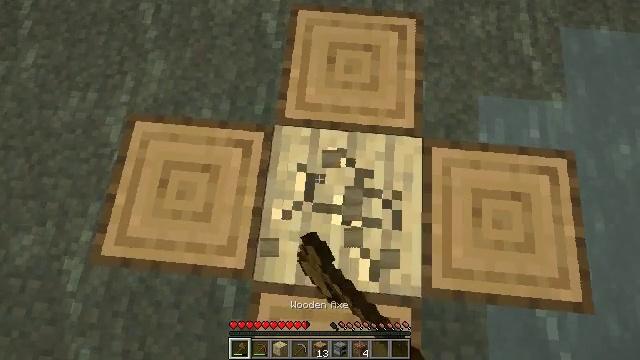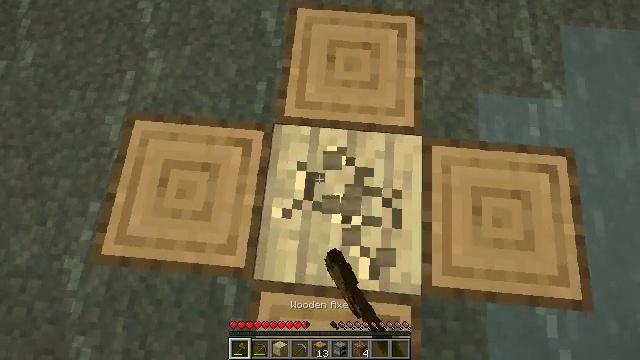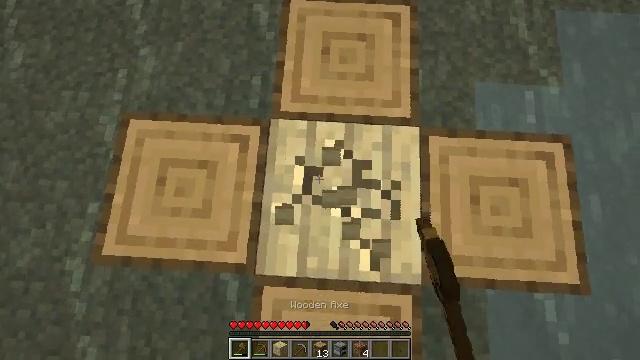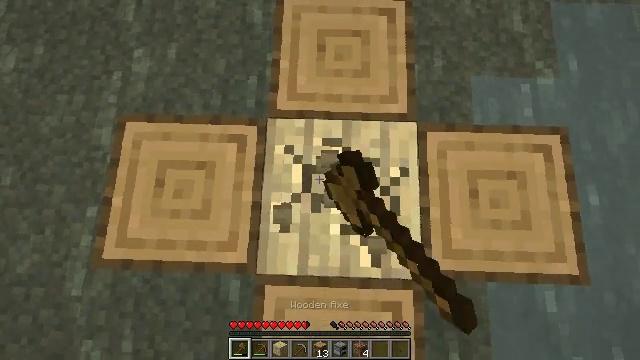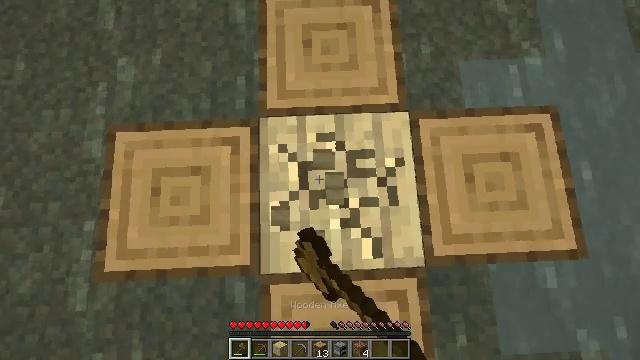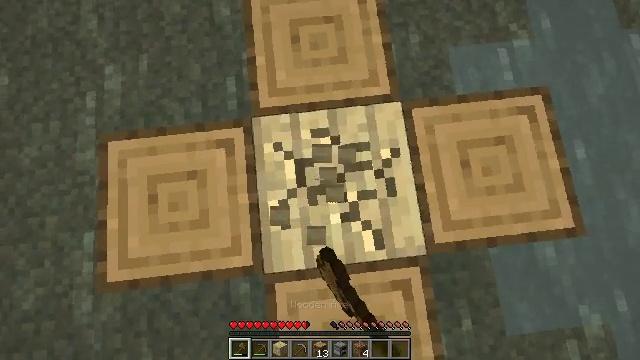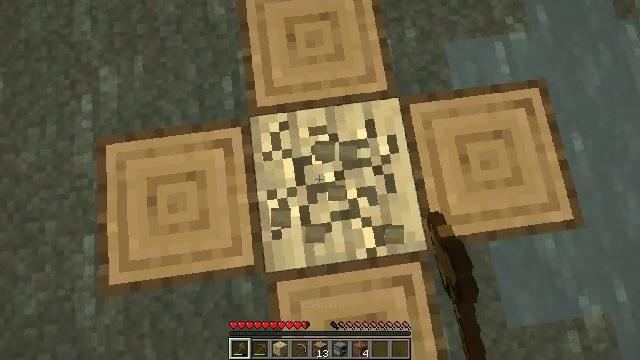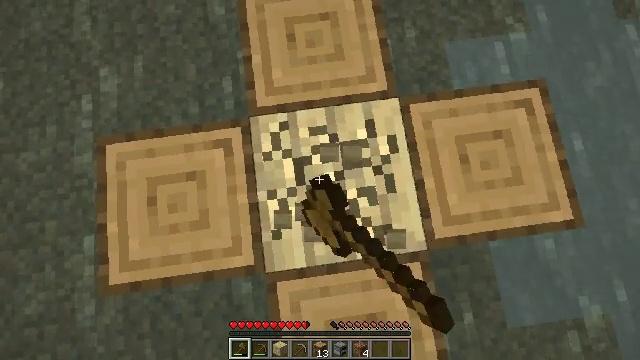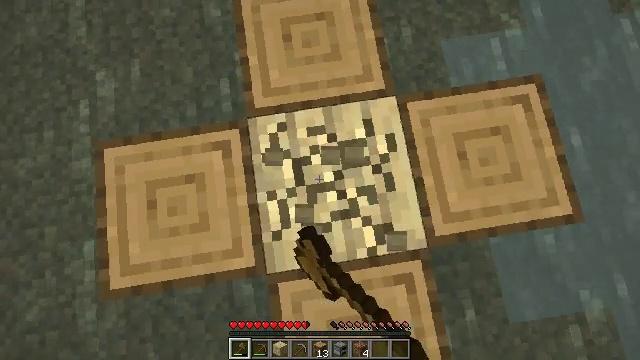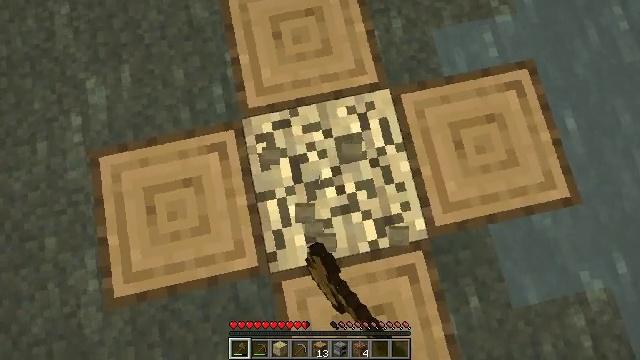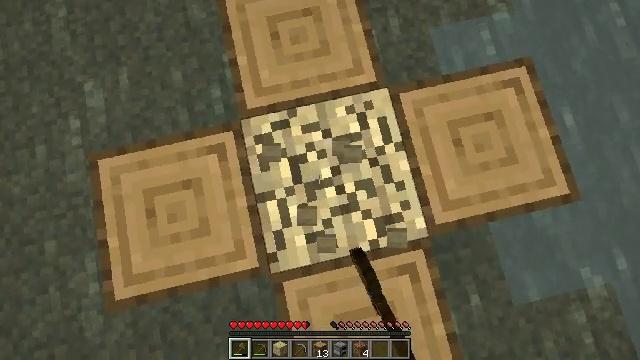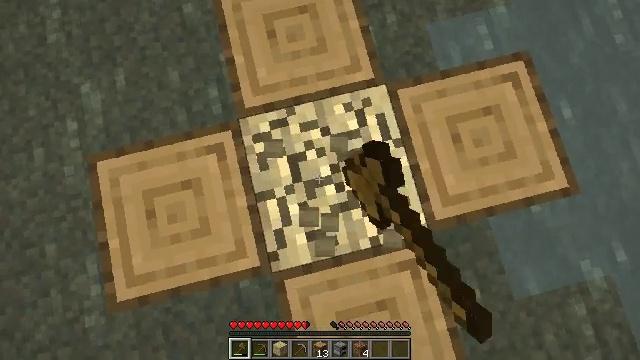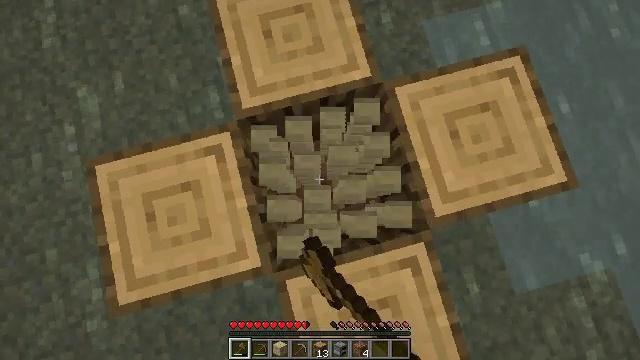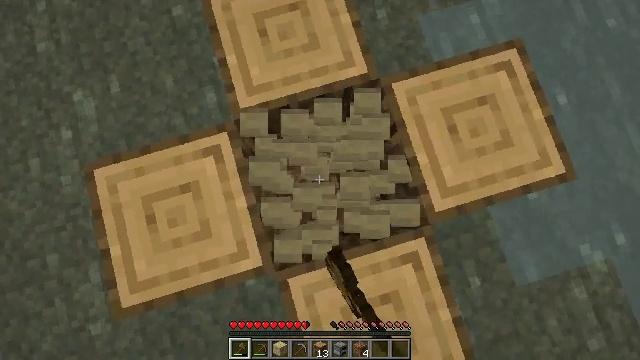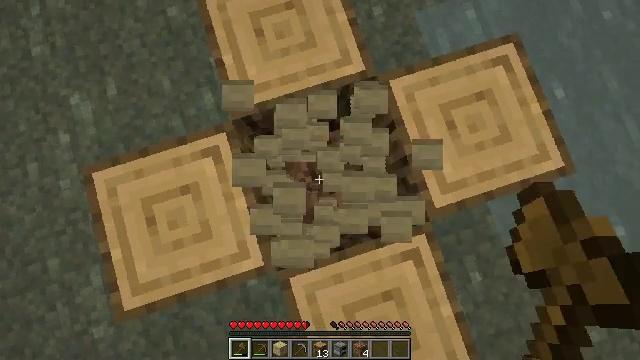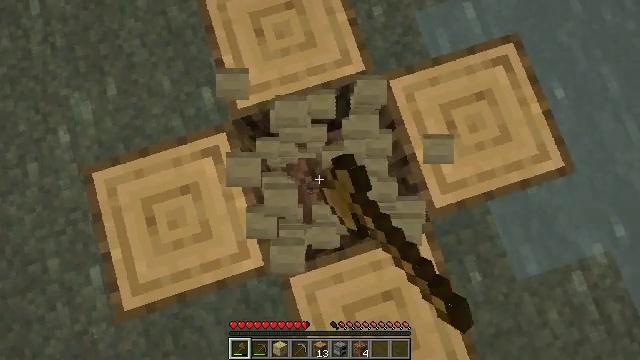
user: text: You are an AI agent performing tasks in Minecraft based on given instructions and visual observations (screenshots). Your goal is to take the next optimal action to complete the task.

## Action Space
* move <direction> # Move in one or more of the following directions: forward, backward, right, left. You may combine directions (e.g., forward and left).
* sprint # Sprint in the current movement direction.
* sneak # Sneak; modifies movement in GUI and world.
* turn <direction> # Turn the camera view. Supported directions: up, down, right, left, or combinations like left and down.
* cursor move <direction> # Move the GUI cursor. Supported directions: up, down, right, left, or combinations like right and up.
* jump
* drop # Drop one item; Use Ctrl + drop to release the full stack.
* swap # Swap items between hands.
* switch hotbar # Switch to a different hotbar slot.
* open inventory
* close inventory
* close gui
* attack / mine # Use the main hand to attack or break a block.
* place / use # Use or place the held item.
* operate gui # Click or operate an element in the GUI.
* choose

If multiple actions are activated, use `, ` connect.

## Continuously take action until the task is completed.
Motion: motion action
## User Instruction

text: Gather some birch planks.
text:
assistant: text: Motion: attack / mine
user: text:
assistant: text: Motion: turn right and down, attack / mine
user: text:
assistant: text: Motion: turn right, attack / mine
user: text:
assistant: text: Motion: turn right, attack / mine
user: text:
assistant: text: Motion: turn right, attack / mine
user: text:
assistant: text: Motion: turn right, attack / mine
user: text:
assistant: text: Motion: attack / mine
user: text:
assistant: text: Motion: turn right, attack / mine
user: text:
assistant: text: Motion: turn right, attack / mine
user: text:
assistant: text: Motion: attack / mine
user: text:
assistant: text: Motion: turn right, attack / mine
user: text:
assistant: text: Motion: turn right, attack / mine
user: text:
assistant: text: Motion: turn right, attack / mine
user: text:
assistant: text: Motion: turn right, attack / mine
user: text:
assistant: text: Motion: attack / mine
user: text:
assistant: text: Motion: attack / mine
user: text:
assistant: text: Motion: attack / mine